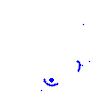
Particle: kaon